Question: When I log in to my VirtualBox machine using Vagrant like this
vagrant ssh
and then run
sudo su -
tail /var/log/messages
I see the following errors

Any idea why I'm getting this?
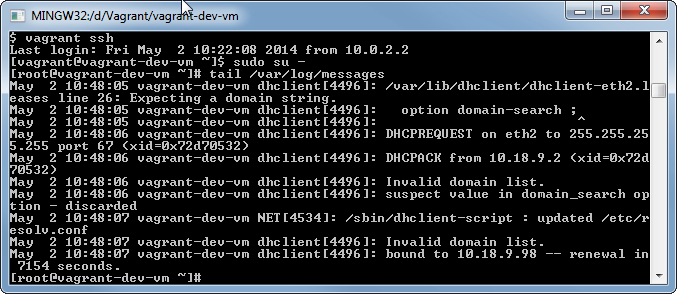
Answer: The box you're using is misconfigured, but not in a critical way. It looks like the dhclient configuration isn't properly setup. I'd ignore this as its probably not an issue unless it is actually preventing parts of the system from working.